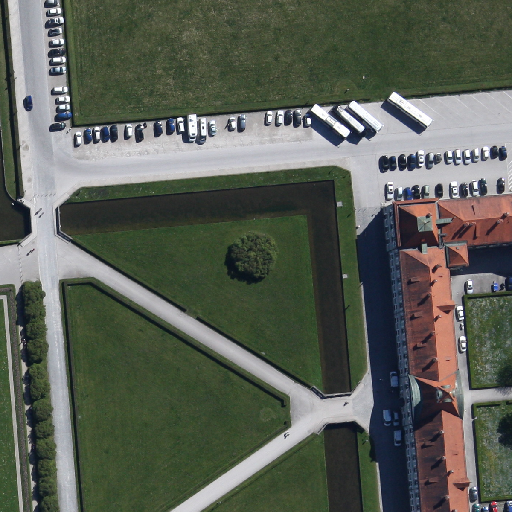
Referring expression: car